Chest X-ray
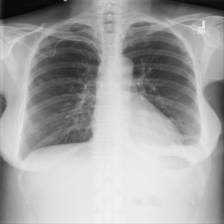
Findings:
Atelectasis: positive
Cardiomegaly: negative
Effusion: positive
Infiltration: negative
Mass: negative
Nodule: positive
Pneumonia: negative
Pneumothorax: negative
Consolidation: negative
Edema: negative
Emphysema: negative
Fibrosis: negative
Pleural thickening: negative
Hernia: negative